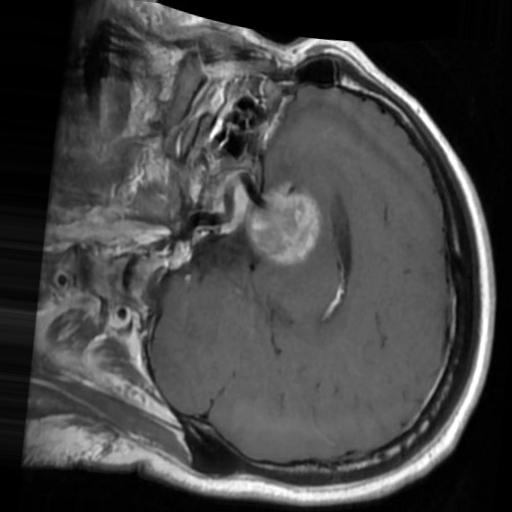
Label: brain_tumor